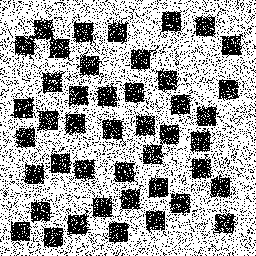
Squares: 44
Triangles: 0
Stars: 0
Total shapes: 44